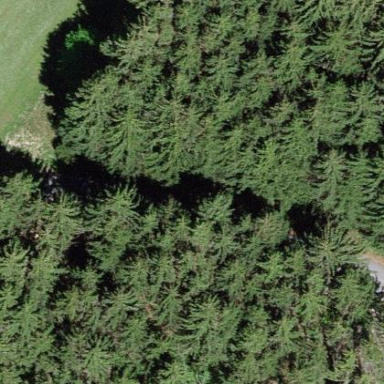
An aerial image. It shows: Forest with needle-leaved trees.